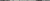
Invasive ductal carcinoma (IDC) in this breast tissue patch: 0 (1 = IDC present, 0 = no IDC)